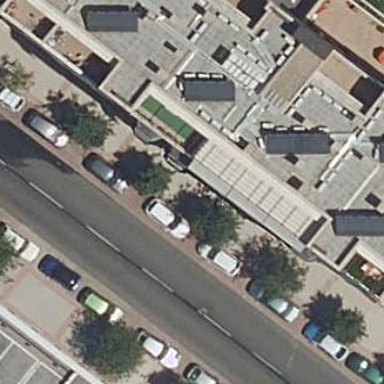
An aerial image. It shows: Part of building.